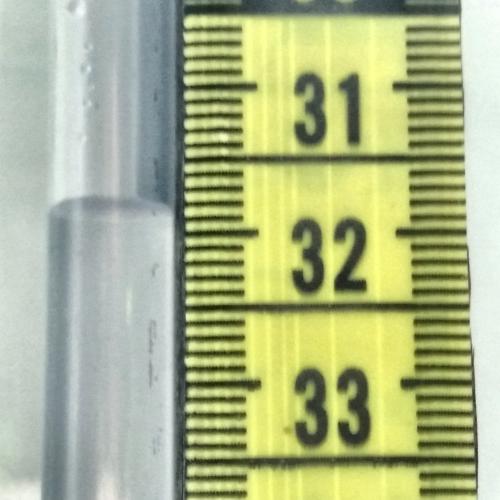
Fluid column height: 31.8 cm